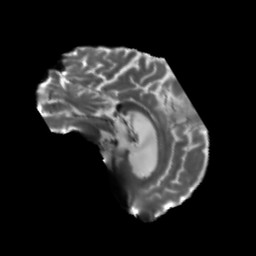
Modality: T2w
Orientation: sagittal
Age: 71
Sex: male
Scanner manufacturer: siemens
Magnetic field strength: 3 T
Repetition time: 5.25 s
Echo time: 0.08 s